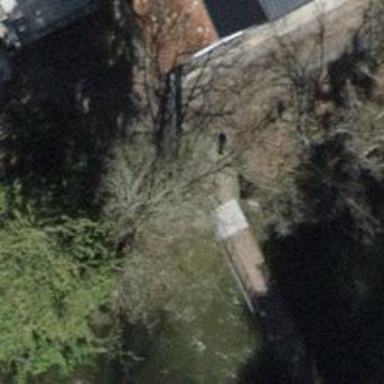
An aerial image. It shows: Bollard.